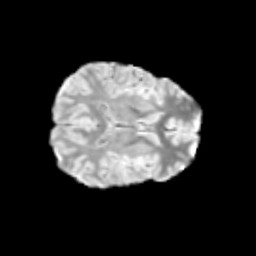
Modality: T2w
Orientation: axial
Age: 13
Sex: female
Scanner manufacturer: siemens
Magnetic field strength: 3 T
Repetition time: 3.8 s
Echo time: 0.07 s